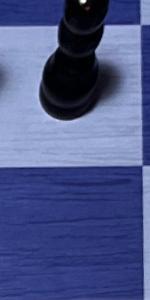
Label: Empty